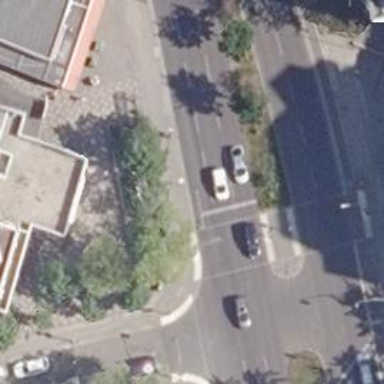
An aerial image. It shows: Footway crossing with traffic signals and central island.